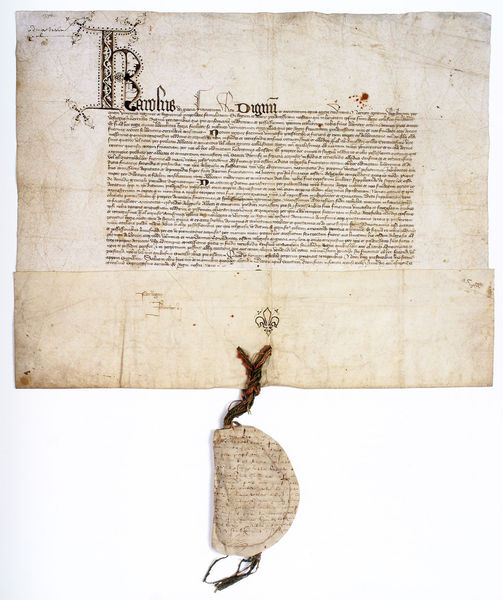
Titel: Karl V. bezahlt die Sachgesamtheit und die erworbenen Einkünfte an die Abtei Saint-Denis
Institution: Paris, Archives nationales
Schlagwörter: frankreich, band, knoten, schrift, klein, verzierung, faden, buch, seite, text, initiale, lilie, mittelalter, zeilen, karl, siegel, urkunde, bulle, knick, handschrift, dokument, latein, karl der große, majuskel, manuskript, carolus, karolus, französische lilie, königslilie